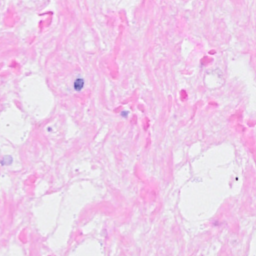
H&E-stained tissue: Breast